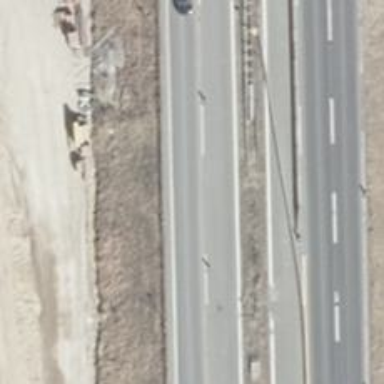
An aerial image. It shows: Motorway with concrete surface.